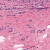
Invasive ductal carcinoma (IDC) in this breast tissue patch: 0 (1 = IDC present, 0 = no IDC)